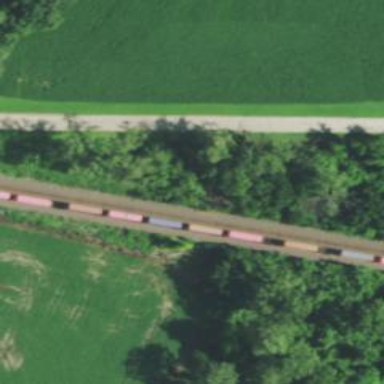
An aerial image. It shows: Railway track.